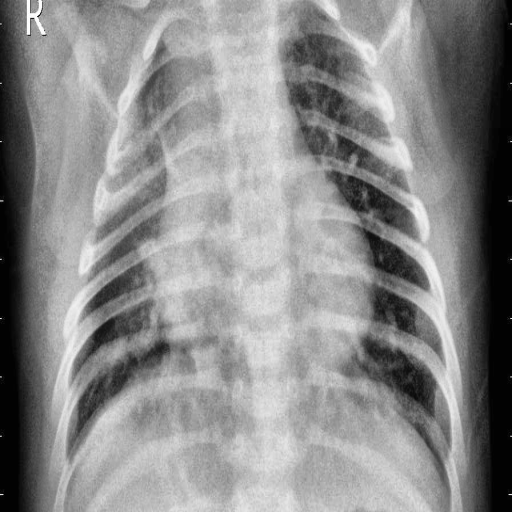
Finding: PNEUMONIA